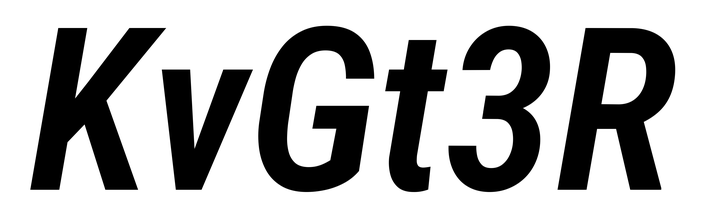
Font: Roboto-Italic_Condensed_SemiBold_Italic